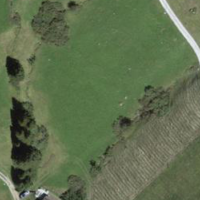
EUNIS habitat code: 25
Species observed at this site:
Lysandra bellargus